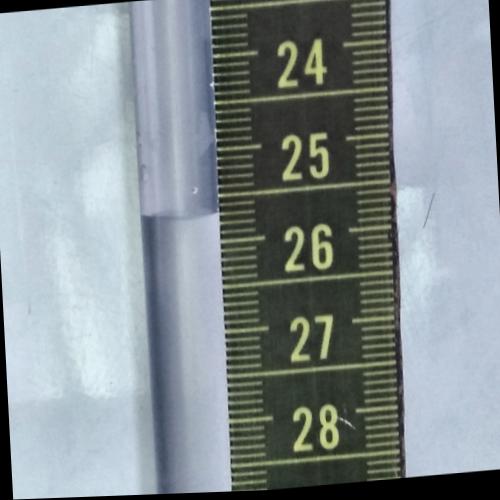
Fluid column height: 25.7 cm